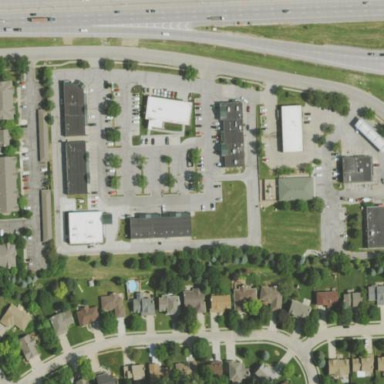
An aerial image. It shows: Commercial area.